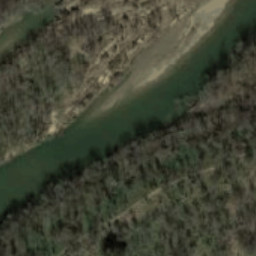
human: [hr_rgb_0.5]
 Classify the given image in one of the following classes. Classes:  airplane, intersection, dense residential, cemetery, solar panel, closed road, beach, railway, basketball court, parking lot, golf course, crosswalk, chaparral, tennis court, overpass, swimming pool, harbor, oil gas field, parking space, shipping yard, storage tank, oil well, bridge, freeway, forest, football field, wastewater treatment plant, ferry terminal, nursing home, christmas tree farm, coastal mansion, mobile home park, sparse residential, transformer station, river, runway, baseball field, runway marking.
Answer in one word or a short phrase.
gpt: river